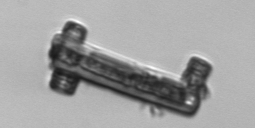
Label: Delphineis